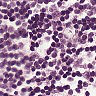
Metastatic tissue present: no